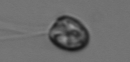
Label: flagellate_morphotype1